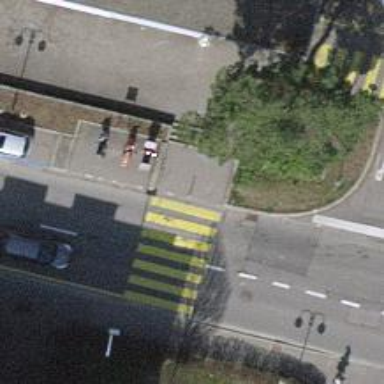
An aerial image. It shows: Steps with paving stones surface. There is also ramp present.